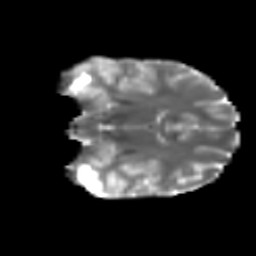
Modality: T2w
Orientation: coronal
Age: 15
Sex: male
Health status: ill
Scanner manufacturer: ge
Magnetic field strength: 3 T
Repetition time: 6.752 s
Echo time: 0.079 s